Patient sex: M
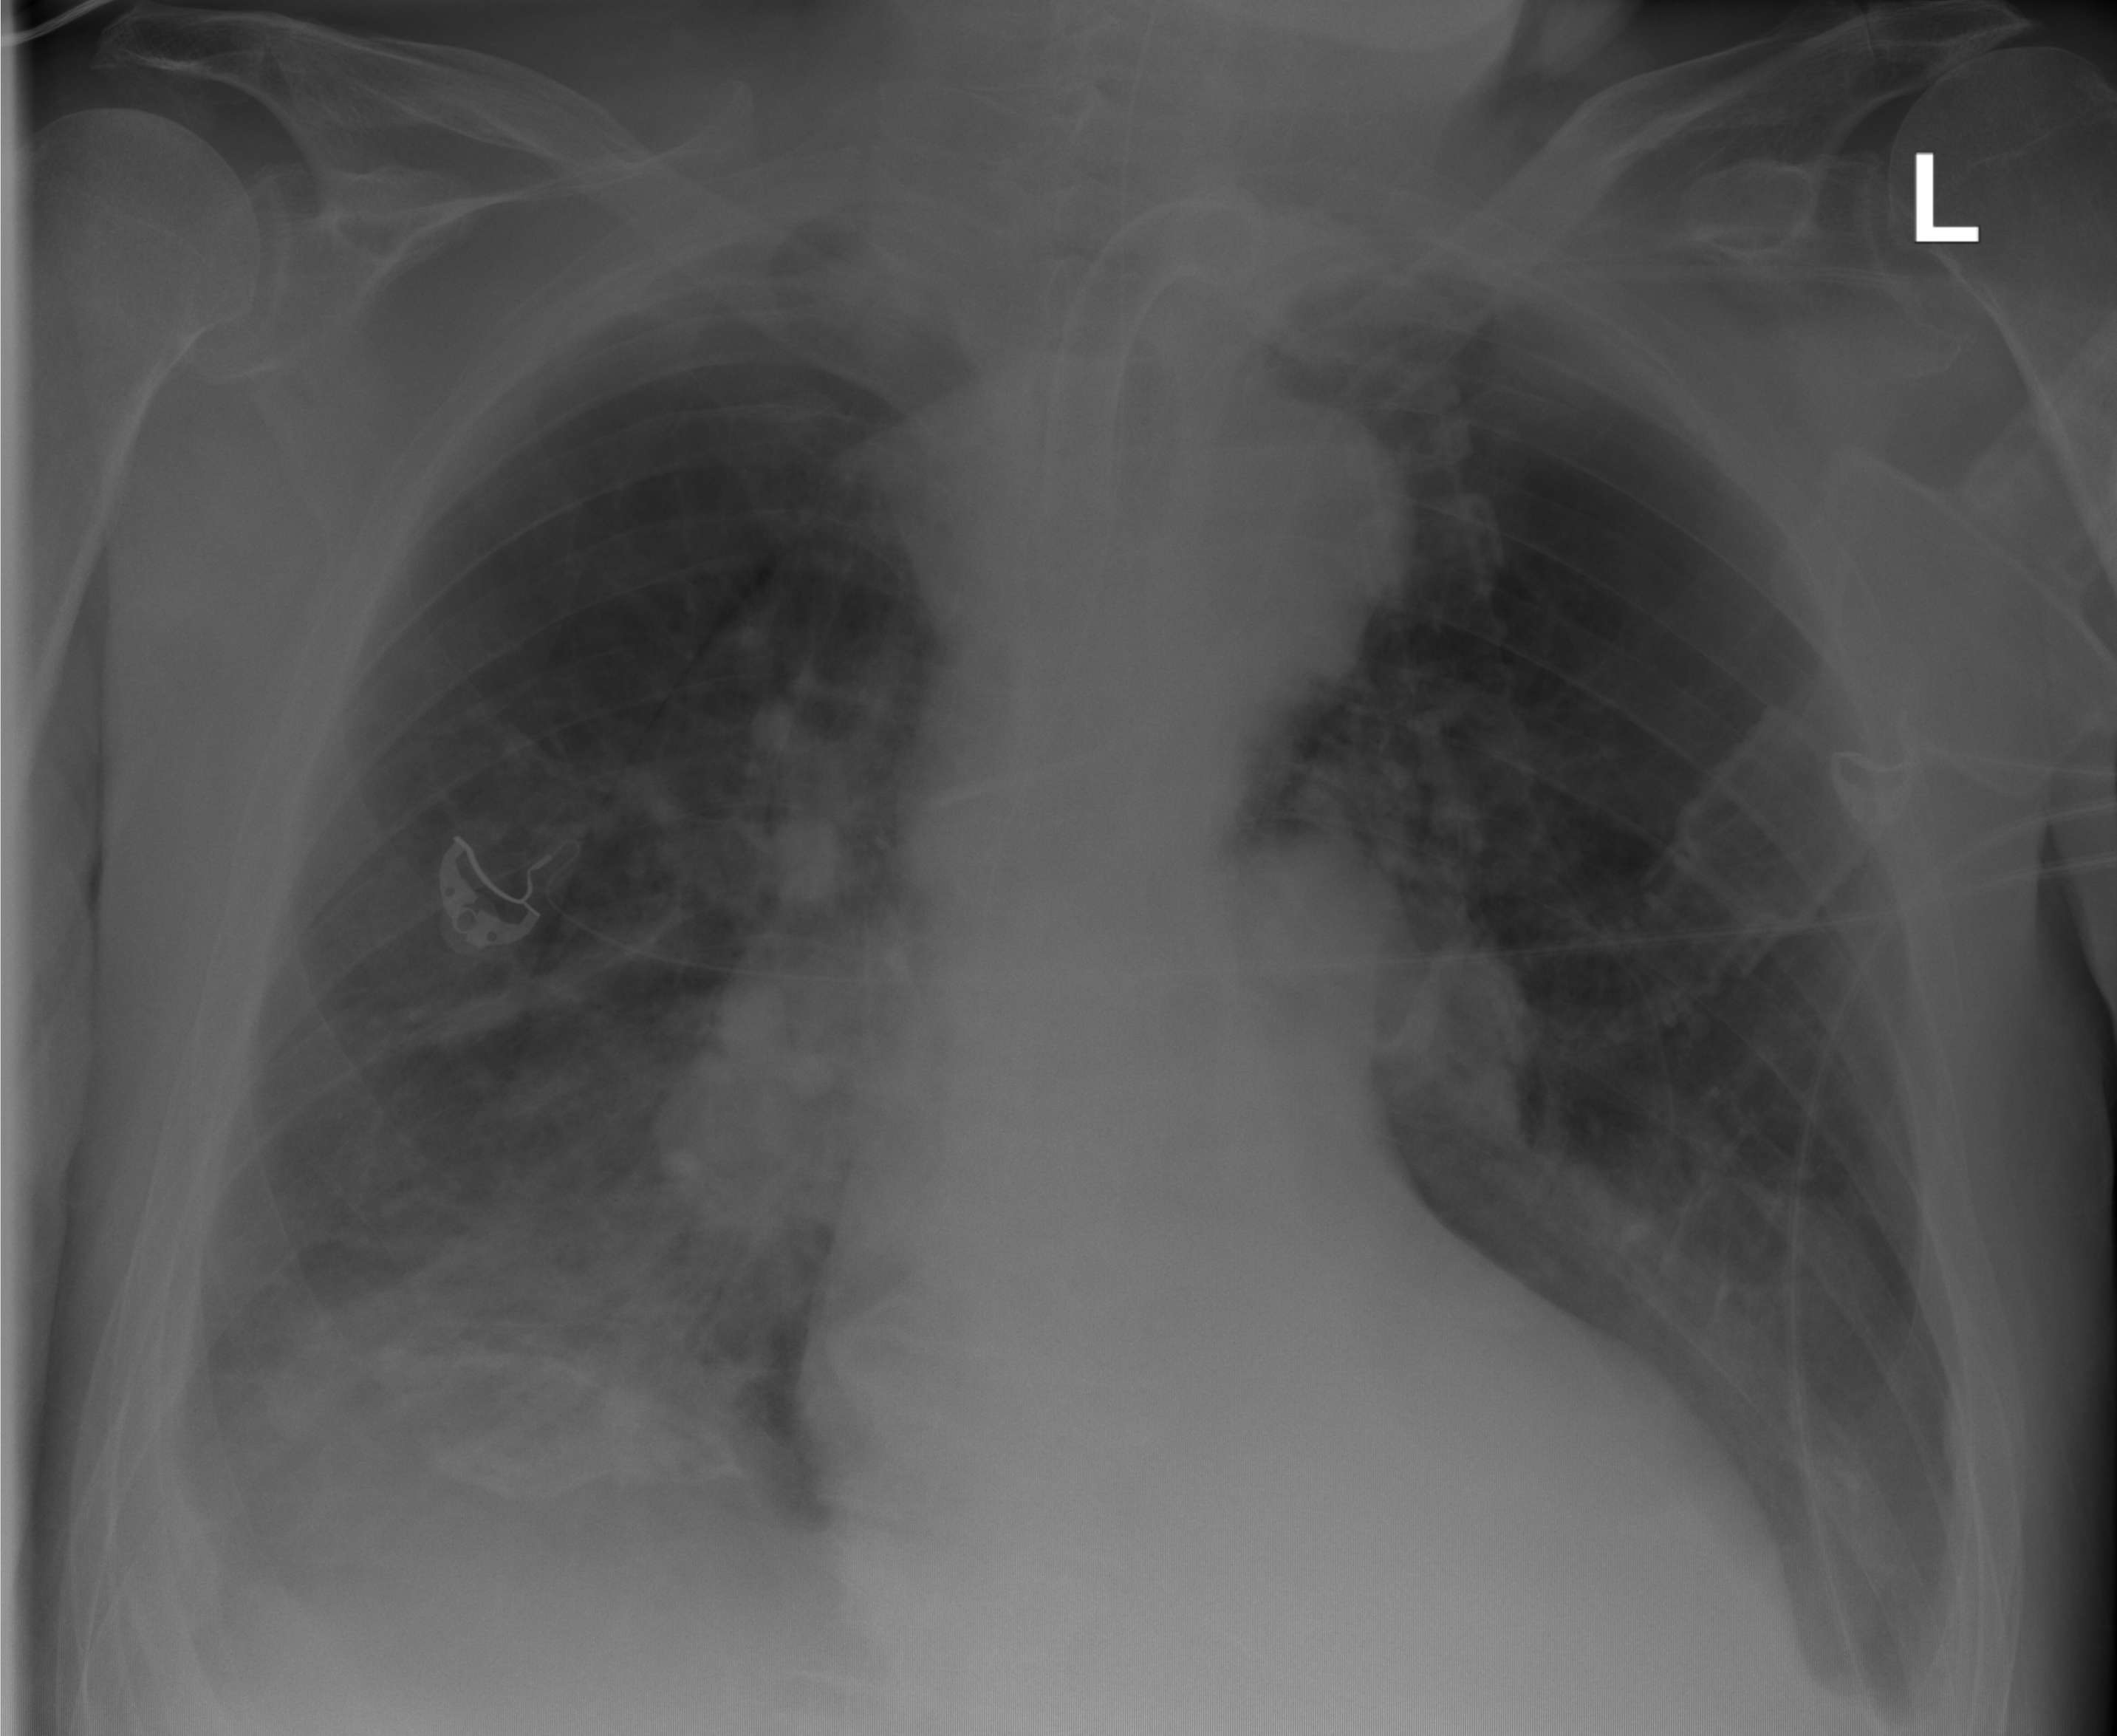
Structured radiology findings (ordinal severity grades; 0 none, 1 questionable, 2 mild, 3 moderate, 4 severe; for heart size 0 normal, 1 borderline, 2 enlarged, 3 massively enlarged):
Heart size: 2
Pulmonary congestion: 2
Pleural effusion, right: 1
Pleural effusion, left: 1
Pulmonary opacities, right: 2
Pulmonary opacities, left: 0
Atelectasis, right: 2
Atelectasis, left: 2